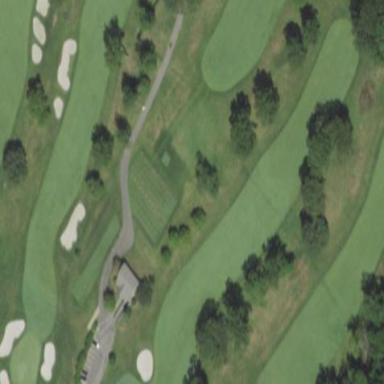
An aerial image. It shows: Grassy area designated as golf fairway.